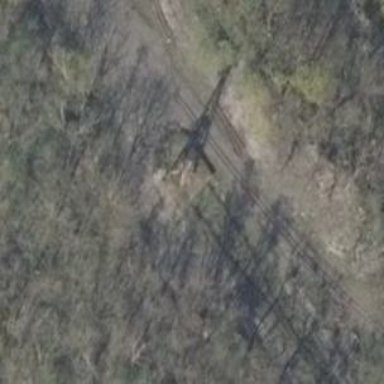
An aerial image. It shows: Pylon used for aerialway.